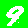
Digit: 9